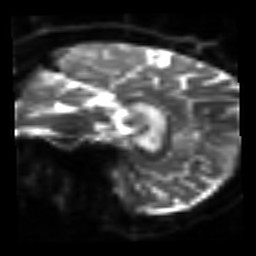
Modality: sbref
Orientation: sagittal
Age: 51
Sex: female
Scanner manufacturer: siemens
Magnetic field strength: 3 T
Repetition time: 3.2 s
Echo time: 0.081 s